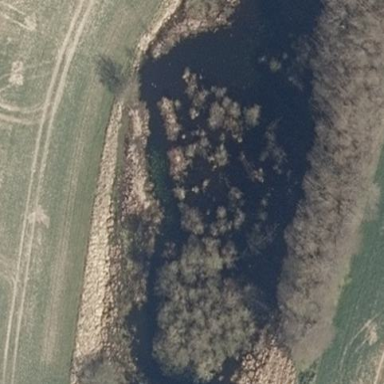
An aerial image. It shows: Marshy wetland area.